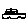
Label: car